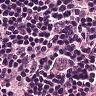
Metastatic tissue present: no